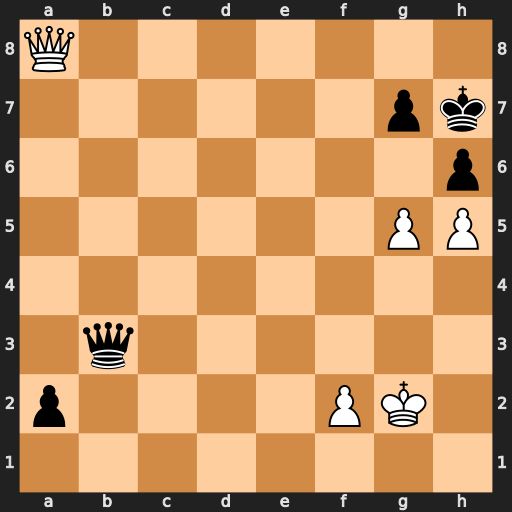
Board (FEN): Q7/6pk/7p/6PP/8/1q6/p4PK1/8
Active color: w
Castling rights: -
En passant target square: -
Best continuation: g6#